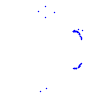
Particle: proton